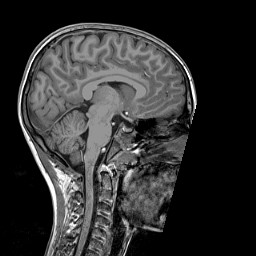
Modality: T1w
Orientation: sagittal
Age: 12
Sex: male
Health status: ill